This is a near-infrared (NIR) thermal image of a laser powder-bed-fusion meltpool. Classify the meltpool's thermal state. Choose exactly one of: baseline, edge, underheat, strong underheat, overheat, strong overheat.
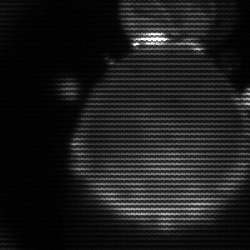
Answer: edge